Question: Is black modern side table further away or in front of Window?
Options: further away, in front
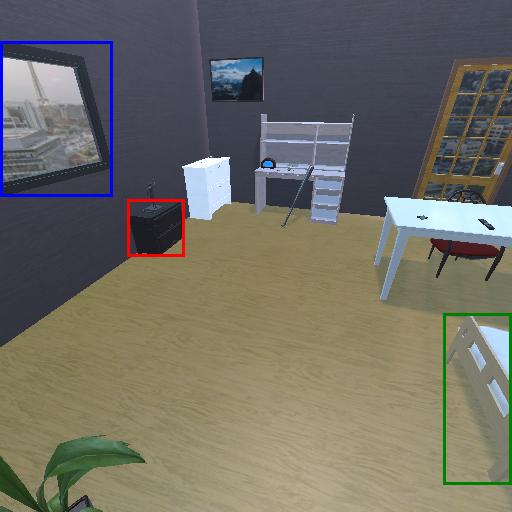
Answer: further away